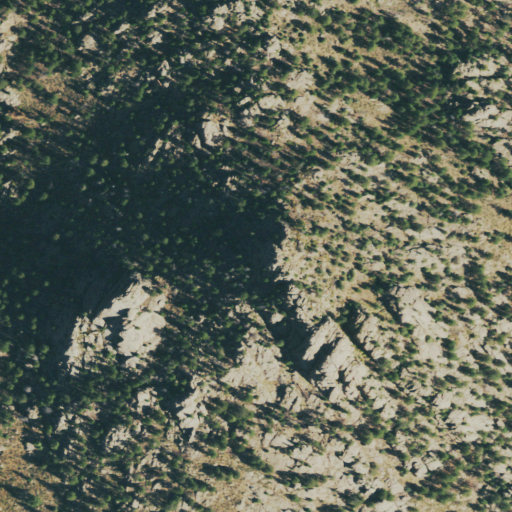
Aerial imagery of mountain in Colorado named Castle Mountain containing evergreen forest and shrub